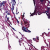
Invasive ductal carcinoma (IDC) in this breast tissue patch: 0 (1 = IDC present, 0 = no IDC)